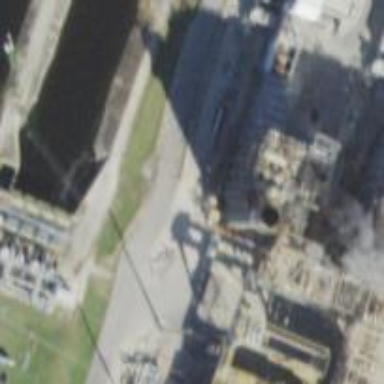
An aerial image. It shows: Gas turbine generator.